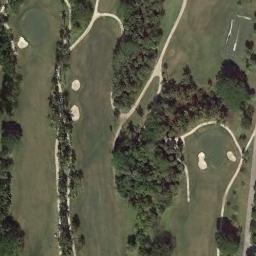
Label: golf_course